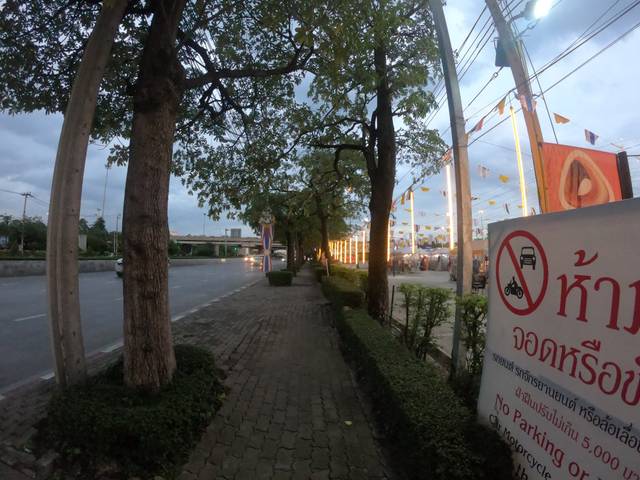
Region: Thailand
Coordinates: 13.827, 100.627